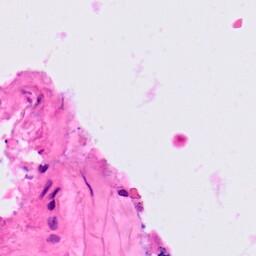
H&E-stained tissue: Lung